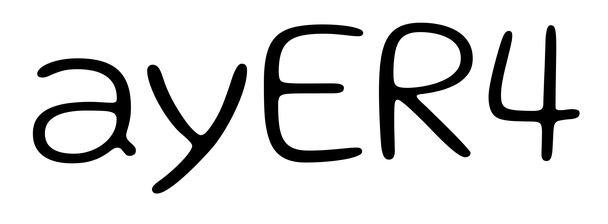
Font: Gluten_ExtraLight